Question: My question is simply: if neither of the above commands work on splitting up a string into multiple lines, does that mean that nothing is delimiting the string?
My example is pretty in depth but in short: I have parsed specific data out of an HTML table with BeautifulSoup, but when I go to print the data it is all one messy string instead of a neat table format. I tried converting it to a Pandas DataFrame but still no success. I then tried using the above commands to neaten up the output but those also failed. This all leads me to believe it must in fact be one continuous string with no delimiters (even though obviously in the table they are separate entries).
I would love help with this problem. I am not sure if I'm using the commands wrong, or if my data really is this difficult to work with. Thank you.
My data (and how I expect it should be printed):

My relevant code:
'''
rows = table.findAll("tr")[1:2]
data = {
'ID' : [],
'Available Quota' : [],
'Live Weight Pounds' : [],
'Price' : [],
'Date Posted' : []
}
for row in rows:
cols = row.findAll("td")
data['ID'].append(cols[0].get_text())
data['Available Quota'].append(cols[1].get_text())
data['Live Weight Pounds'].append(cols[2].get_text())
data['Price'].append(cols[3].get_text())
data['Date Posted'].append(cols[4].get_text())
fishData = pd.DataFrame(data)
#print(fishData)
str1 = ''.join(data['Available Quota'])
#print(type(str1))
#str1.split("
")
str1.splitlines()
print(str1)
'''
What gets printed:
'''
GOM CODGOM HADDDABSGOM YT
'''
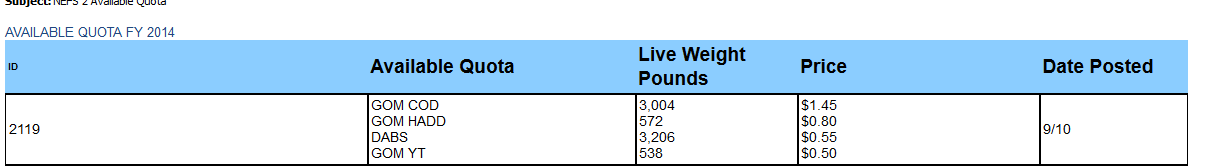
Answer: My guess is that there's some formatting happening inside the table cells that you're throwing away. Supposing that the four lines visible in your table cell are separated by '<br>' tags, BeautifulSoup will discard that information when you call <URL>:
'''
>>> s = 'First line <br />Second line <br />Third line'
>>> soup = BeautifulSoup(s)
>>> soup.get_text()
u'First line Second line Third line'
'''
As noted <URL>, you can swap out '<br>' tags for newlines, which might make your life easier:
'''
>>> for br in soup.find_all("br"):
... br.replace_with("
")
>>> soup.get_text()
u'First line
Second line
Third line'
'''
The <URL> generators might also be useful here; they return chunks of text which were originally separated by tags:
'''
>>> soup = BeautifulSoup(s)
>>> list(soup.stripped_strings)
[u'First line', u'Second line', u'Third line']
'''
So, what happens if you do:
'''
data['Available Quota'].extend(cols[1].stripped_strings)
'''
Hopefully, you should have the list you're looking for in 'data['Available Quota']':
'''
>>> data['Available Quota']
['GOM', 'CODGOM', 'HADDDABSGOM', 'YT']
'''